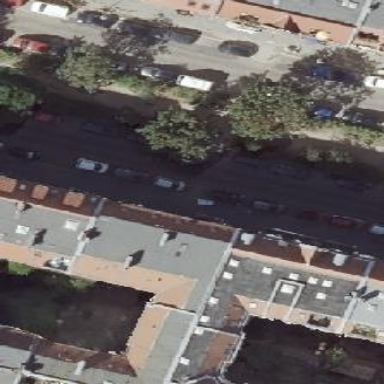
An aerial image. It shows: Unique apartment building with double saltbox roof shape.